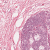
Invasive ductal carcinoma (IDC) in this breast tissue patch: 0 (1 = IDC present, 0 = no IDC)